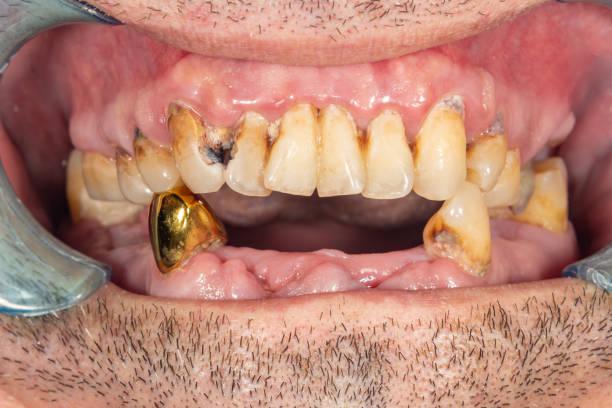
Condition: Gingivitis